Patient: sex M, age 68
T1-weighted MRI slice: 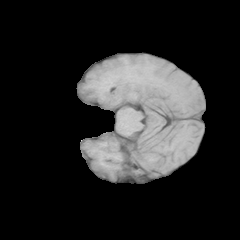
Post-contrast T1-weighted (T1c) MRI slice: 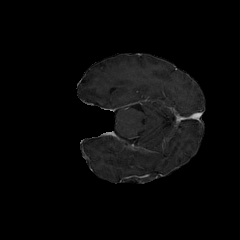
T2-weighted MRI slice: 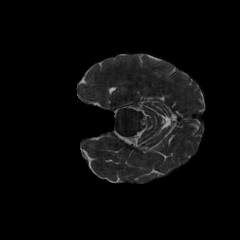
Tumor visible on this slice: no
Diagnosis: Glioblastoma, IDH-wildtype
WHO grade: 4